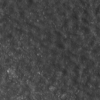
Label: not_dusty